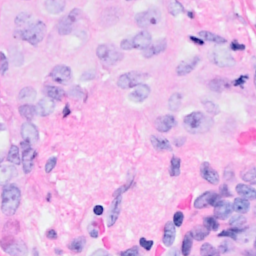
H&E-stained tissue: Breast